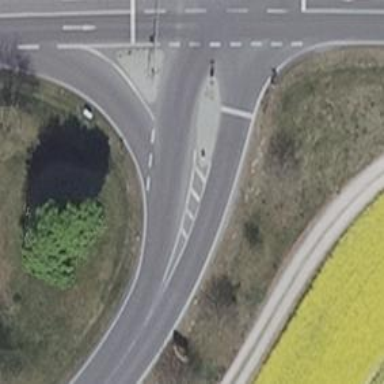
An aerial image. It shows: Trunk link road with asphalt surface.